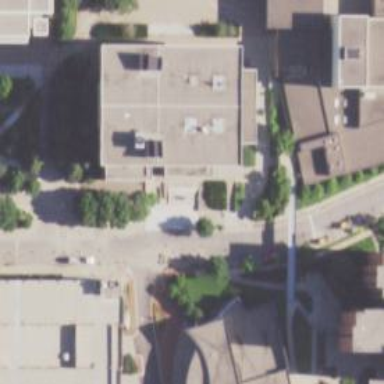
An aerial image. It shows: Theater building.